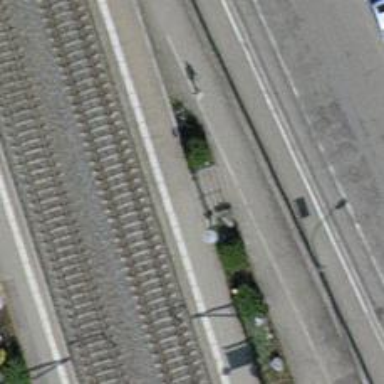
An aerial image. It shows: Set of steps on the road.